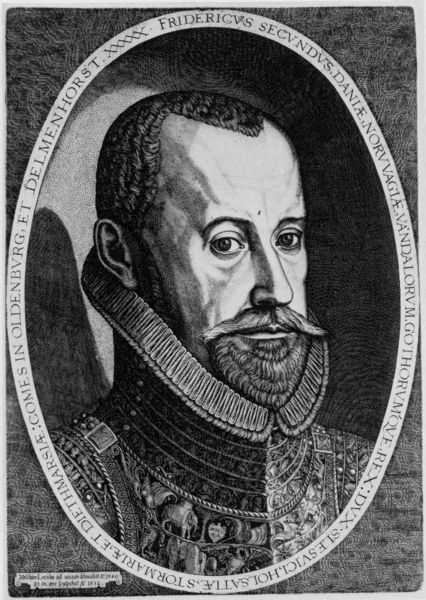
Titel: Bildnis von Friedrich II, König von Dänemark
Künstler: Melchior Lorch
Institution: (Seriendruck)
Schlagwörter: mann, schatten, weiß, haar, licht, mund, nase, ohr, schwarz, skizze, stirn, zeichnung, blick, tiere, muster, anzug, bart, jung, schnurrbart, augen, gesicht, kleidung, kragen, rahmen, hals, halskrause, portrait, porträt, signatur, auge, haare, england, kinn, kontrast, locken, ohren, renaissance, kreis, oval, schärpe, relief, spanien, schrift, ansicht, grafik, friedrich, krieg, könig, ernst, inschrift, streng, ornamente, verzierung, metall, deutsch, glatt, rüschen, schnauzer, hoch, knochen, spanisch, medaillon, motiv, druck, holzstich, stich, titel, portait, schwarzweiß, text, uniform, norwegen, schraffiert, adeliger, proträt, krause, ritter, armee, rüstung, spitzbart, kurz, braue, verziert, harnisch, halbprofil, medallion, mittelalter, wams, krieger, adern, schwaru, skeptisch, adelig, persönlichkeit, eimer, kupferstich, preußen, englisch, graf, motive, europa, latein, dänemark, gepflegt, elephant, gemme, seriendruck, scharzweiß, kettenhemd, karl v, staatsmann, friedrich der zweite, oldenburg, fridericus, kaiser karl, friedrich ii, cervantes, jaja, ovcal, rübe, delmenhorst, eierkuchen, gothen, wutzel, weißichnet, lalala, noch so einer, pirträt, rüstung7